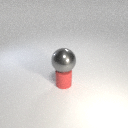
small red rubber cylinder below large gray metal sphere